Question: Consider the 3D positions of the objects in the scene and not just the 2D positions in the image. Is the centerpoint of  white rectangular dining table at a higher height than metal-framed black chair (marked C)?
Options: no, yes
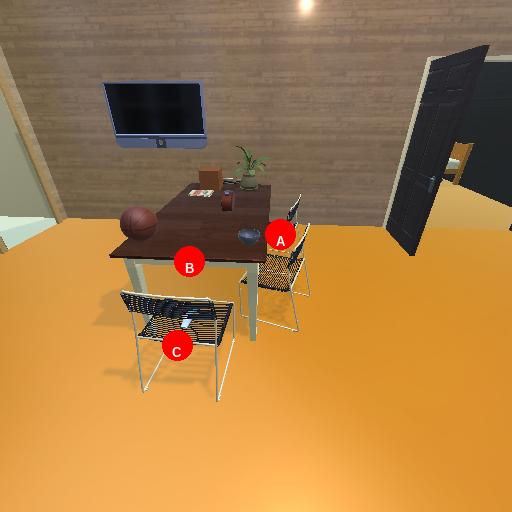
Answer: no